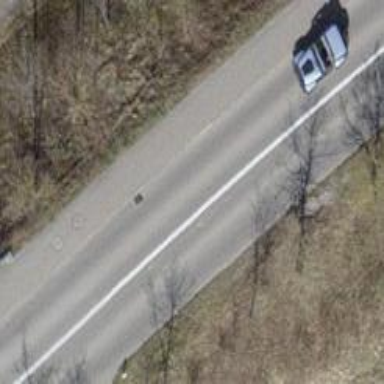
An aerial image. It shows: Tertiary road with asphalt surface that goes over bridge.